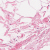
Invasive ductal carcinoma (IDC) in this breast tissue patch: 0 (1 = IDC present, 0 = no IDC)